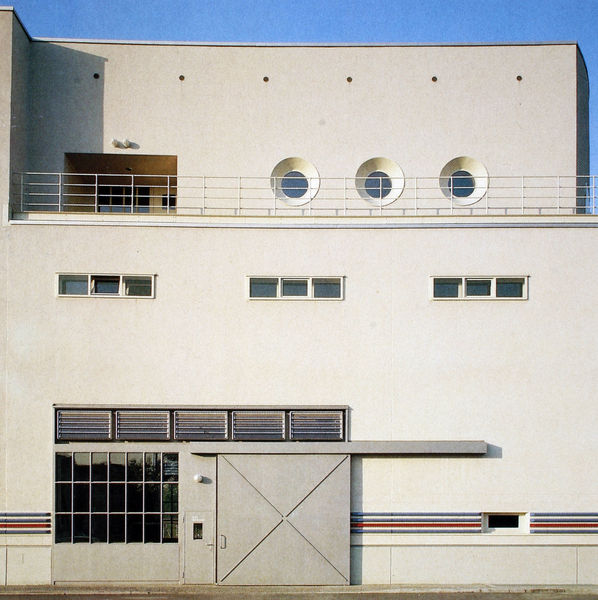
Titel: Ansicht der Südfassade (Ausschnitt)
Künstler: Gustav Peichl
Standort: Berlin
Institution: PEA (Phosphat-Eleminations-Anlage)
Schlagwörter: blau, himmel, schatten, weiß, braun, fenster, glas, grau, lampe, lampen, licht, terasse, tür, dach, gebäude, haus, wand, architektur, brüstung, himmelblau, terrasse, schiff, ansicht, fassade, moderne, modern, hafen, reling, reflexe, streifen, geländer, tor, lichtreflexe, halle, foto, fotografie, photographie, griff, nische, rundfenster, scheiben, klassische moderne, löcher, photo, farbfoto, rücksprung, stahl, aufnahme, raster, flachdach, horizontale, bullaugen, lüftung, dachterasse, oberlichter, entlüftung, industriehalle, rolltor, fensterschlitze, langfenster, schiebetür, indutrie, stahltor